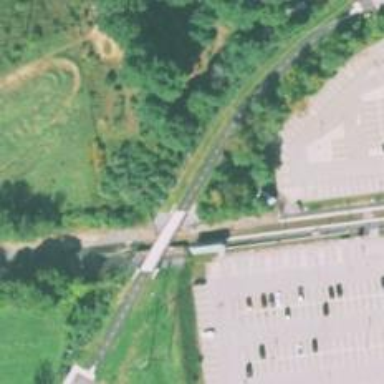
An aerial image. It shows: Asphalt cycleway.